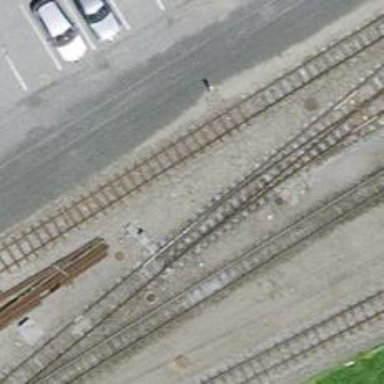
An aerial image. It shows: Narrow-gauge railway track with one electrified contact line.